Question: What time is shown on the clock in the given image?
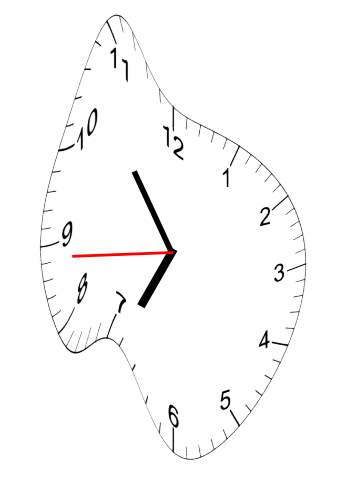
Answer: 06:53:44